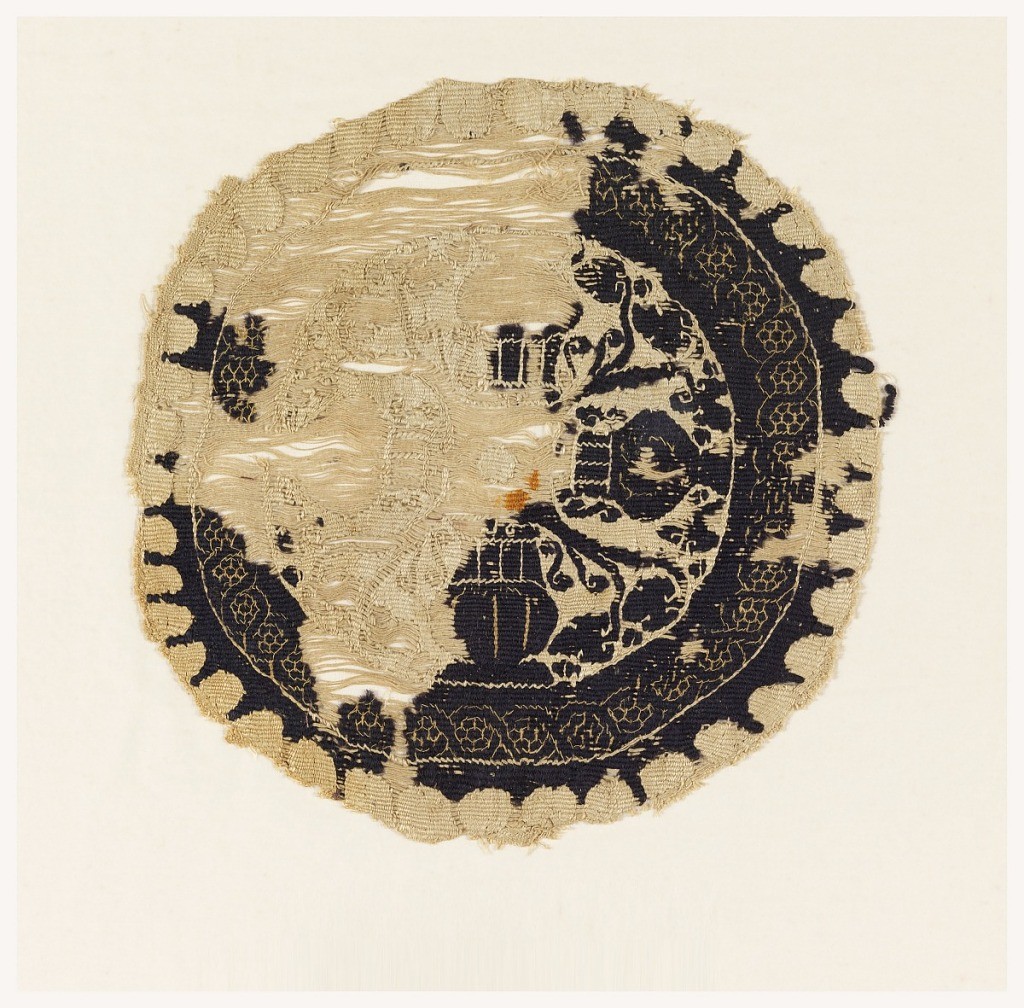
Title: Medallion
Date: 4th–5th century
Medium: Warp; S-spun linen. Weft; S-spun linen, S-spun wools. Technique: slit tapestry woven with supplementary weft wrapping.
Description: Circular medallion with pattern of four interlaced vases. A great deal of the purple weft is missing.